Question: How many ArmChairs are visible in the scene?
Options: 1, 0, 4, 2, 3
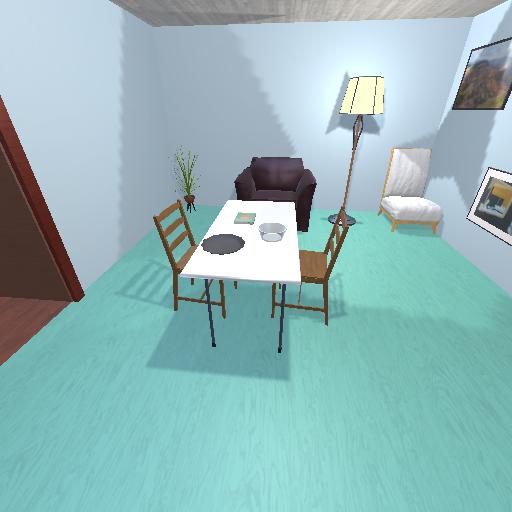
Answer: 1